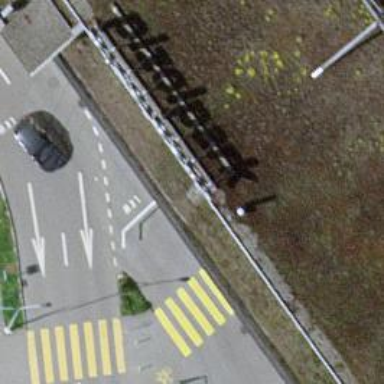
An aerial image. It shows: Lift gate barrier.